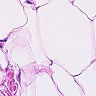
Metastatic tissue present: no